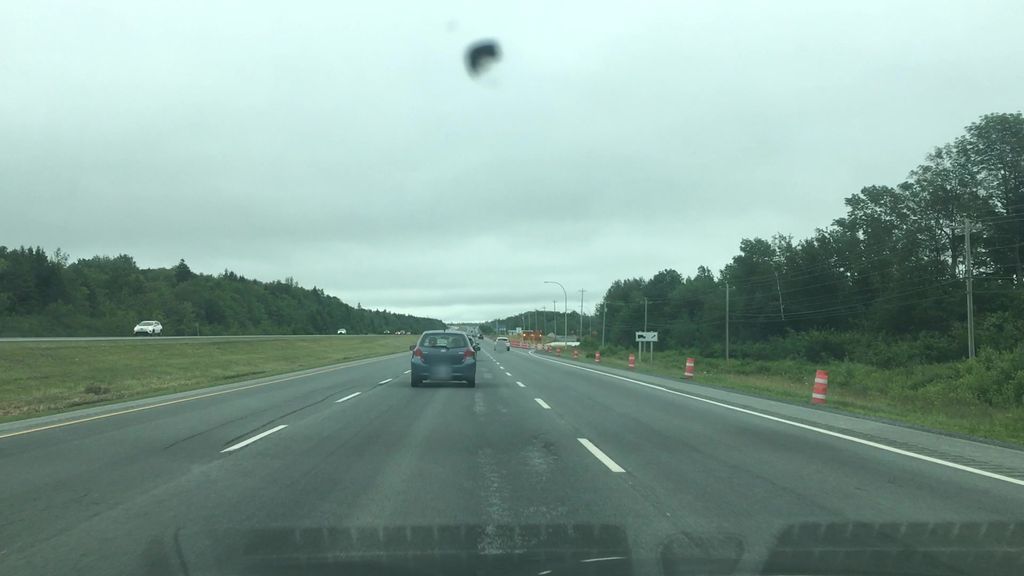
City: halifax